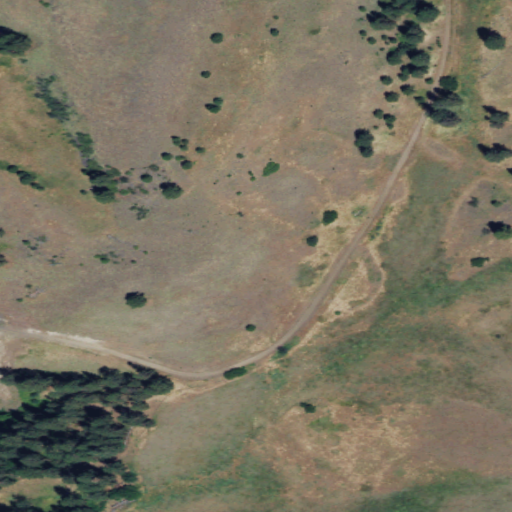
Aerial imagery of cape in Washington named Cape Horn containing grassland, shrub, and evergreen forest